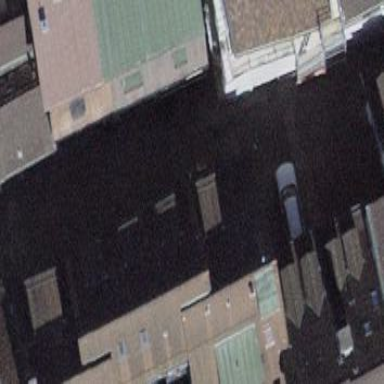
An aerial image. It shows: Building with tile roof.